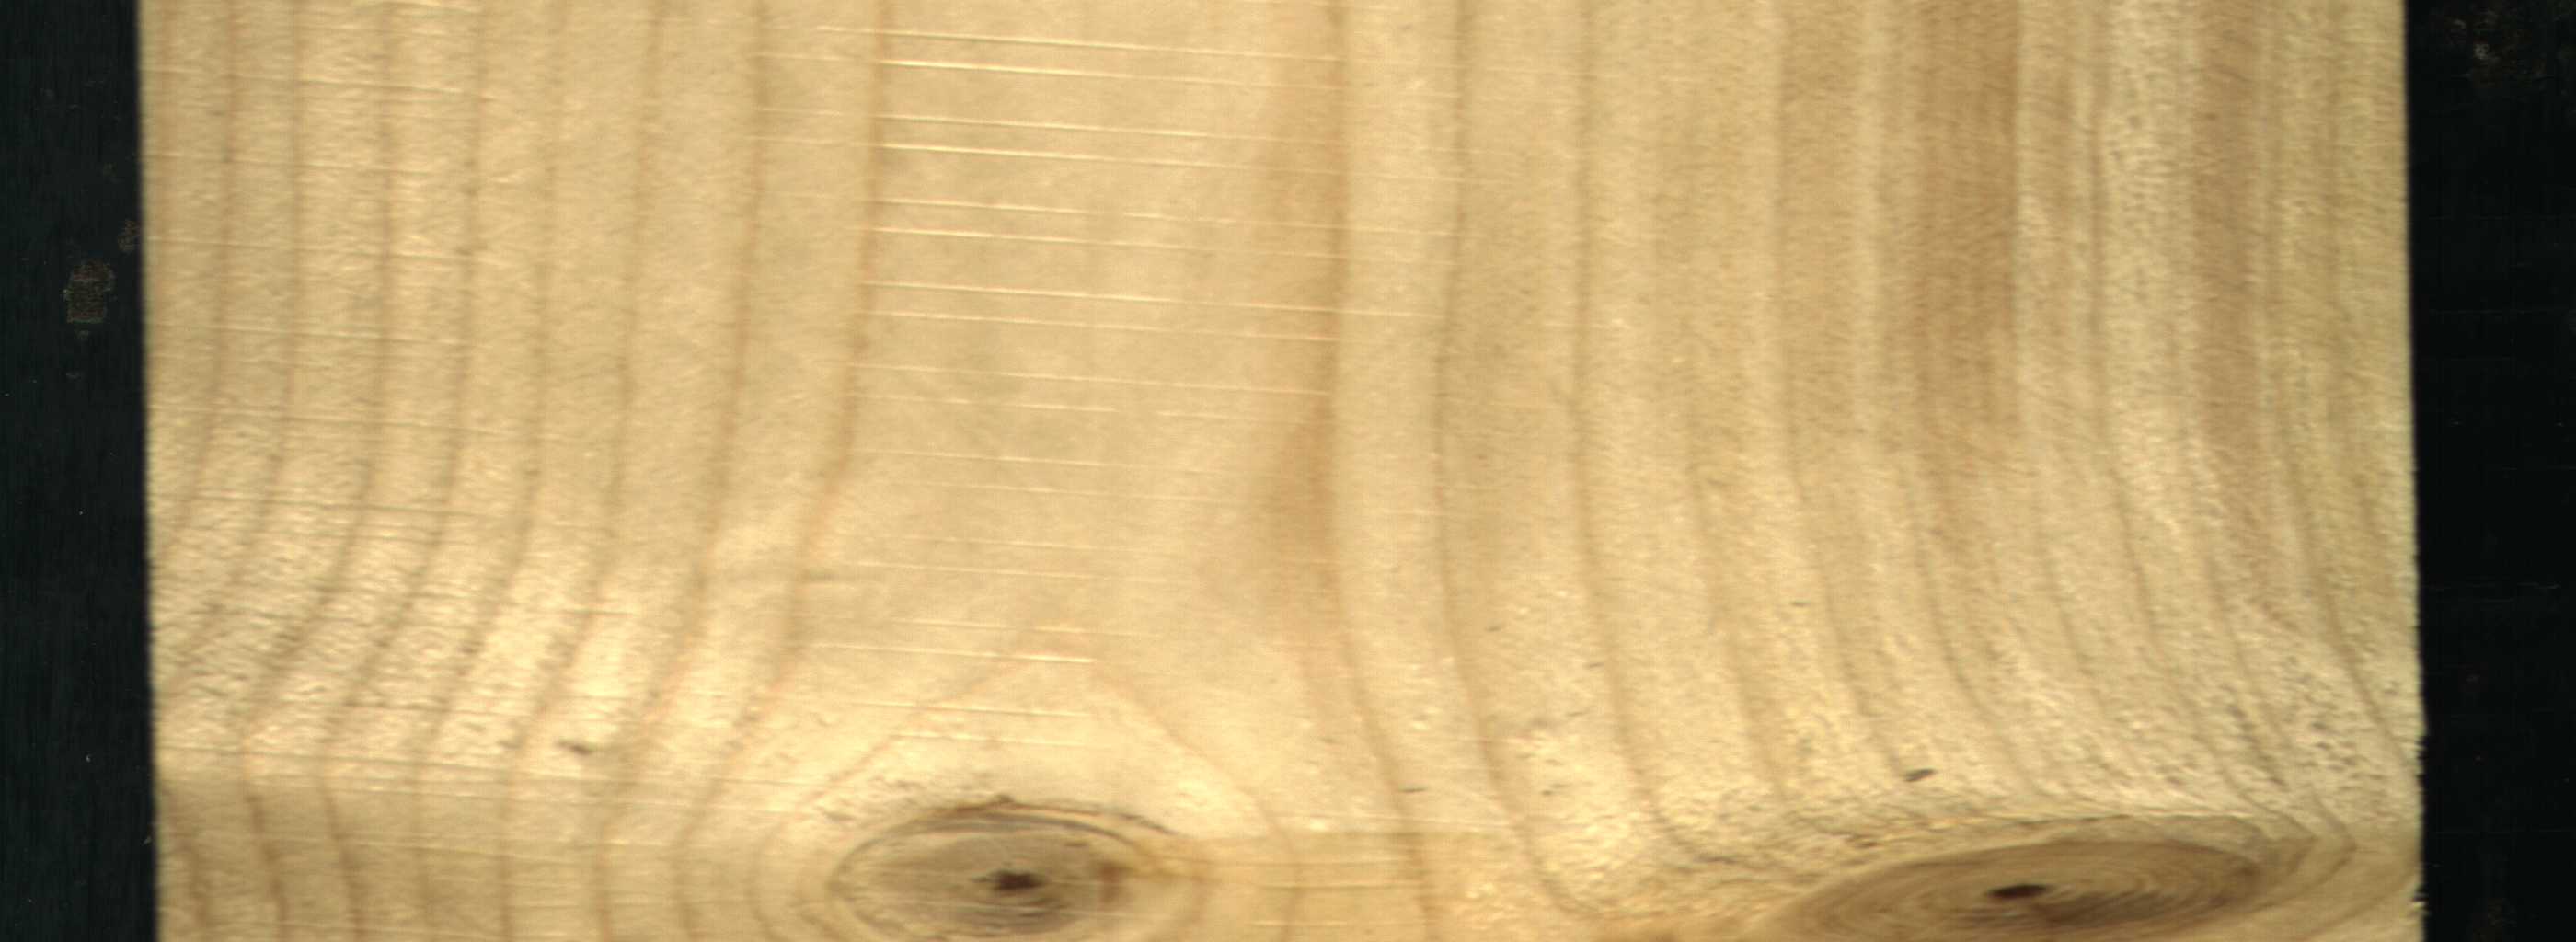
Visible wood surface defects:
Live_Knot
Live_Knot